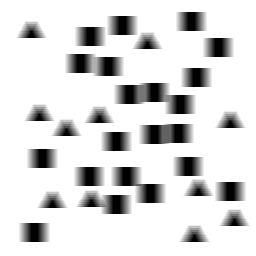
Squares: 21
Triangles: 11
Stars: 0
Total shapes: 32